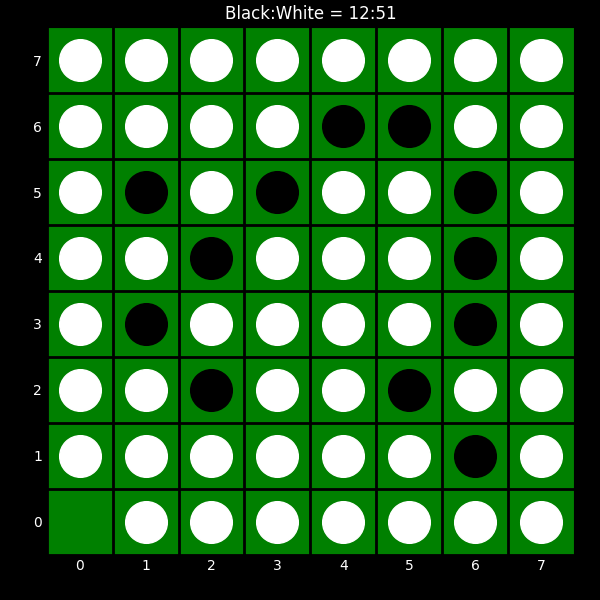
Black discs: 12
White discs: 51